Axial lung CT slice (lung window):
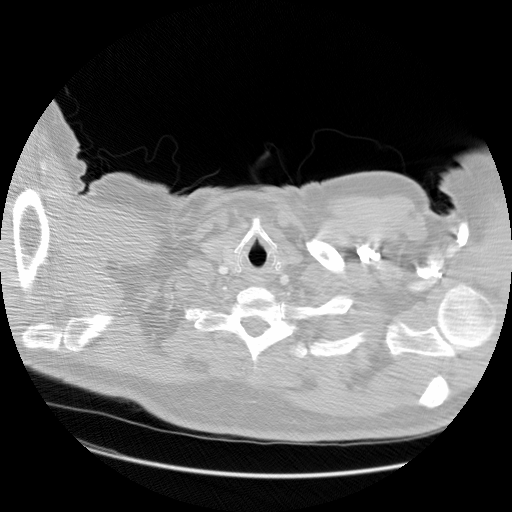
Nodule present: no